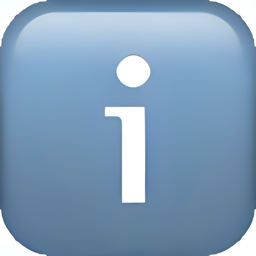
Name: information source
Emoji: ℹ
Group: Symbols
Sub-group: alphanum